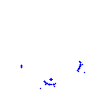
Particle: proton